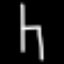
Label: chair